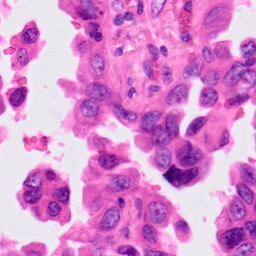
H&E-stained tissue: Lung